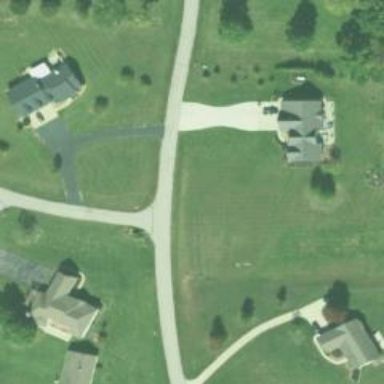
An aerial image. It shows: Residential road.